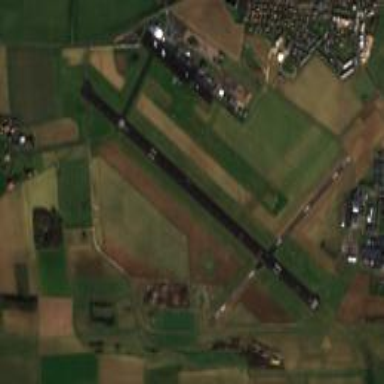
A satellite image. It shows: International aerodrome.